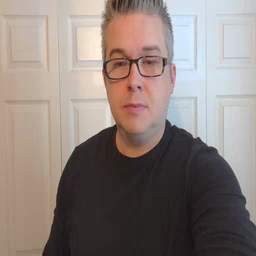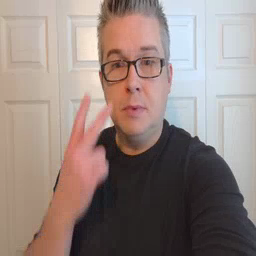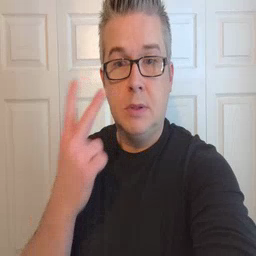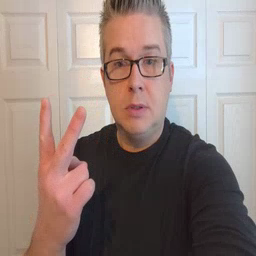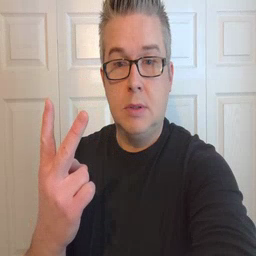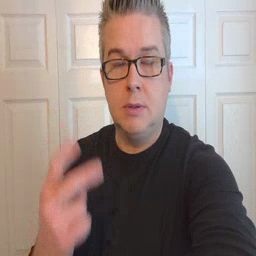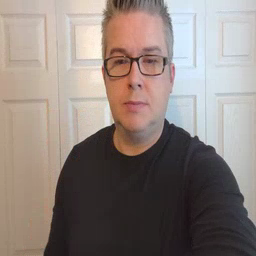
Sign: see